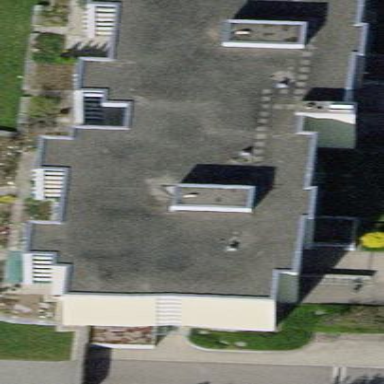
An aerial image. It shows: Building with flat roof.